Interaction volume radius: 10 \u00c5
Interaction volume height: 15 \u00c5
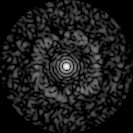
Disorder parameter: 0.8256